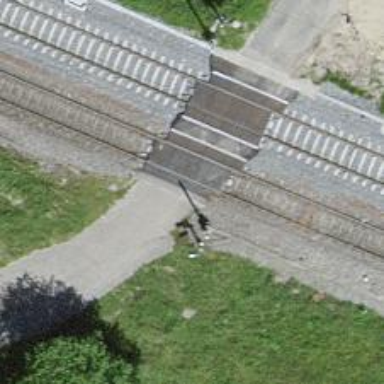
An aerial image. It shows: Level crossing along the railway.